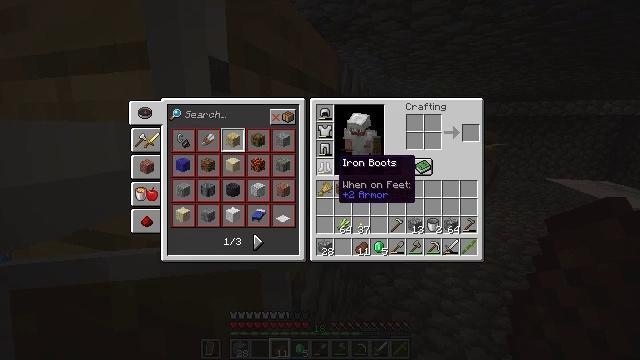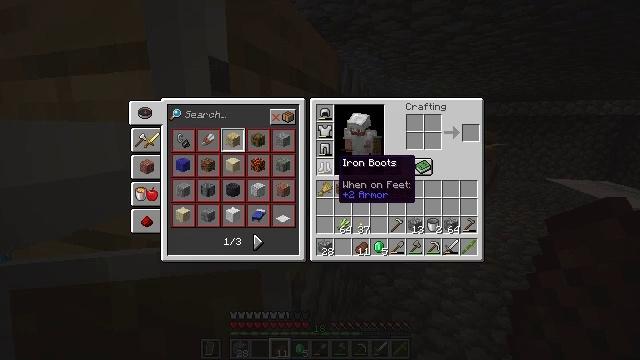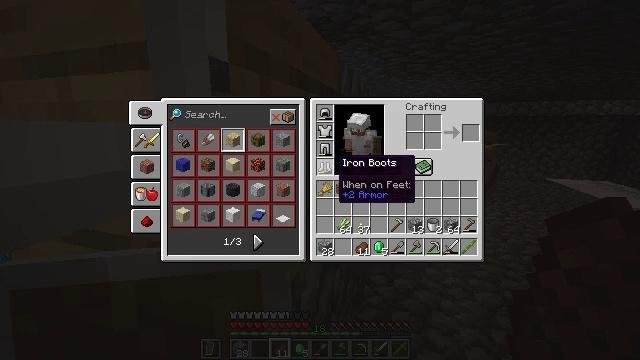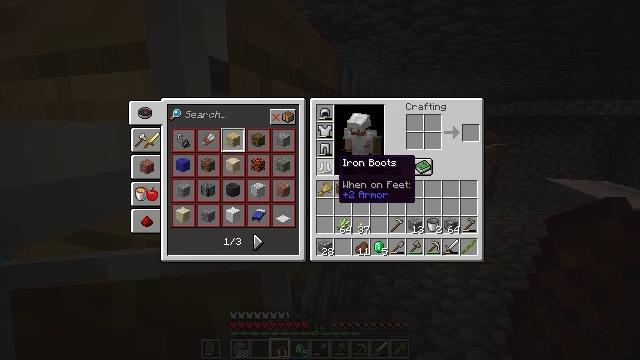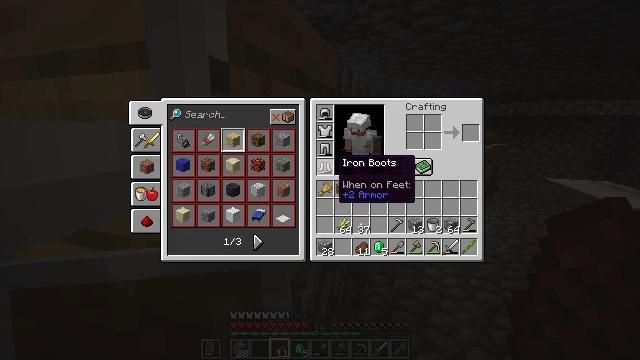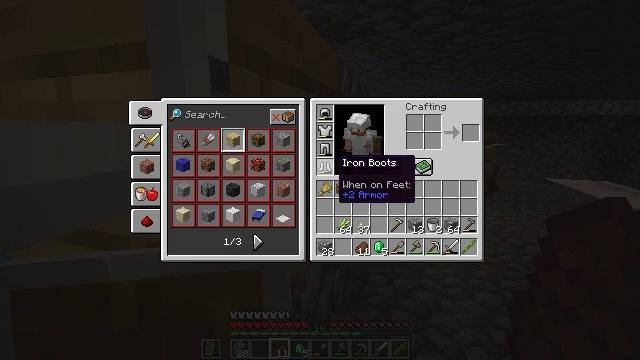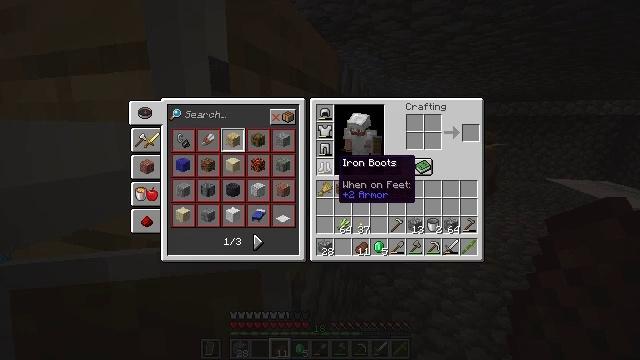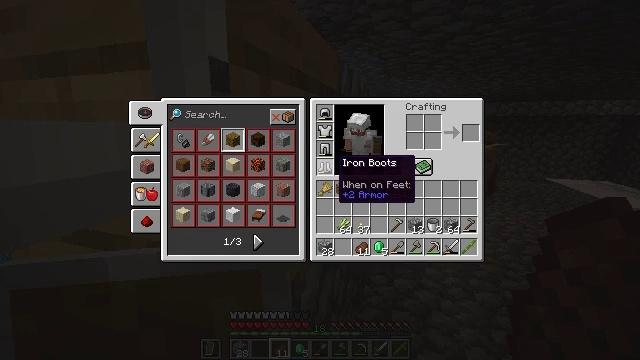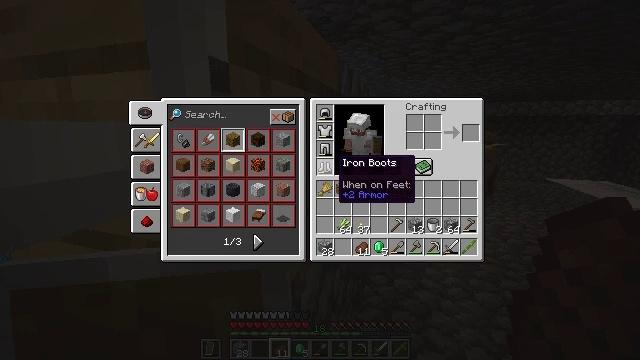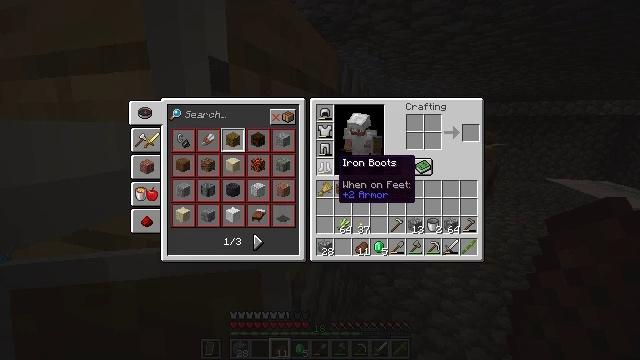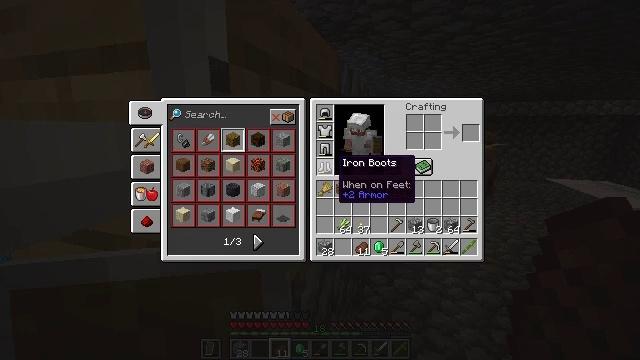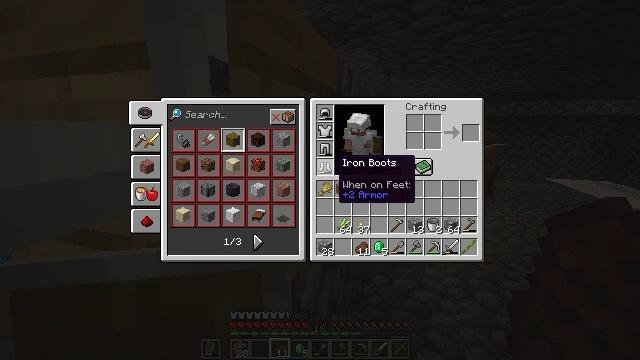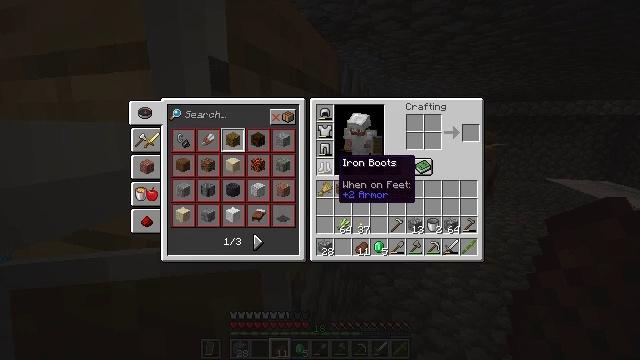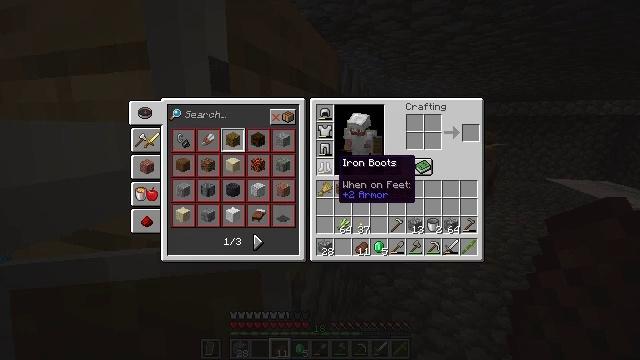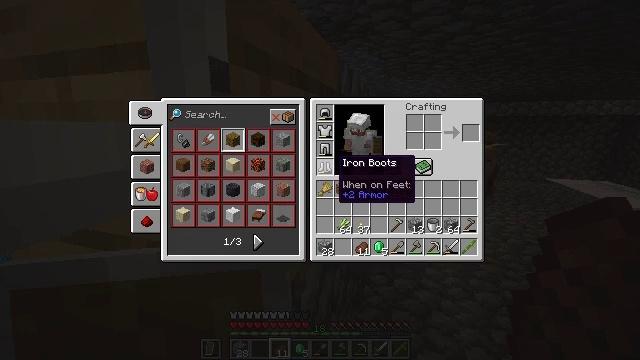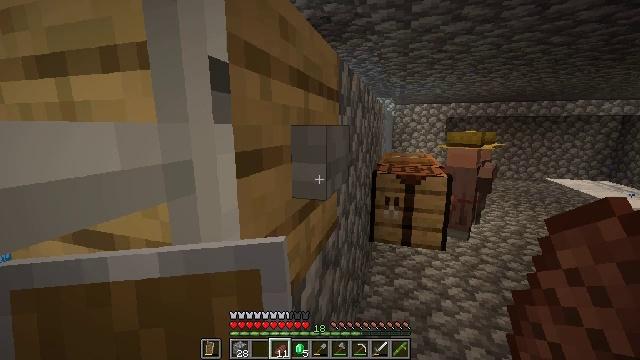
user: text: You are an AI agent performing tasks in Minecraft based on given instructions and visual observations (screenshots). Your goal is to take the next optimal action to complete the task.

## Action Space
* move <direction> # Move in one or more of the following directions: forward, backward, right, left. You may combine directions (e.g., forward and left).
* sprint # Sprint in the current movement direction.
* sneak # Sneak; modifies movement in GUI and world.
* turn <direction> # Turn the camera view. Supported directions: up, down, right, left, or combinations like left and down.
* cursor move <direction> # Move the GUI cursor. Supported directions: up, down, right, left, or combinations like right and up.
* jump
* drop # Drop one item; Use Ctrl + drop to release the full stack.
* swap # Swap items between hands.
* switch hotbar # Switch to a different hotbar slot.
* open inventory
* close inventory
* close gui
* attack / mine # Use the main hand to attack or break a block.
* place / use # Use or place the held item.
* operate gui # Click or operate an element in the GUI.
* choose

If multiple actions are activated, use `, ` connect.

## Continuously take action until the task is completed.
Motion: motion action
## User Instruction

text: Eliminate the villager.
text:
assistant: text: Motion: no_op
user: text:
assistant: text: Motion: no_op
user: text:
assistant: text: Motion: no_op
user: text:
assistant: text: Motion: no_op
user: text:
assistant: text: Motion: no_op
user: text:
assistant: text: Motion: no_op
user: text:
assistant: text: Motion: no_op
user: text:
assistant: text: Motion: no_op
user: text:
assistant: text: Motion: no_op
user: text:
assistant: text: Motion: no_op
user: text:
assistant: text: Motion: no_op
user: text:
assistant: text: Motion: no_op
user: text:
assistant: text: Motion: no_op
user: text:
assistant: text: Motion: no_op
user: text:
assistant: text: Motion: open inventory
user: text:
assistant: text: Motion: open inventory
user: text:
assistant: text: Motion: open inventory
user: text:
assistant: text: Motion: no_op
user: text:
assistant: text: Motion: no_op
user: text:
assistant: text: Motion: no_op
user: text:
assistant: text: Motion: no_op
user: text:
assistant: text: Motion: no_op
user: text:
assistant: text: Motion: no_op
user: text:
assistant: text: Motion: no_op
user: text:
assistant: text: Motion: no_op
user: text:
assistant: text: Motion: no_op
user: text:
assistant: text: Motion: no_op
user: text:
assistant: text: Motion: no_op
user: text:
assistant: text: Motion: no_op
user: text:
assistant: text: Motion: no_op